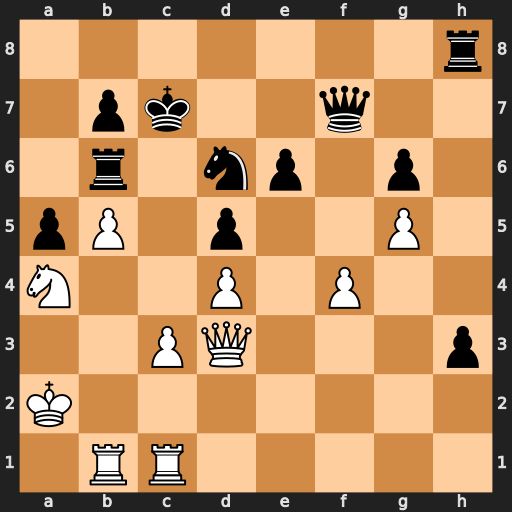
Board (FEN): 7r/1pk2q2/1r1np1p1/pP1p2P1/N2P1P2/2PQ3p/K7/1RR5
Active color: w
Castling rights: -
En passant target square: -
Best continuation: c4 Nxc4 Rxc4+ dxc4 Qxc4+ Kb8 Nxb6